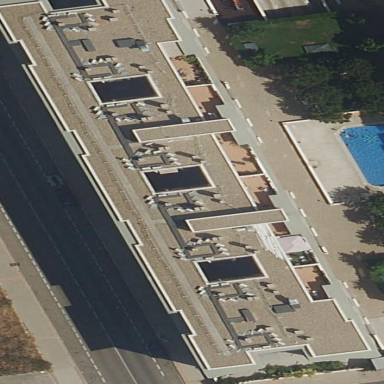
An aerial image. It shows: Residential building.